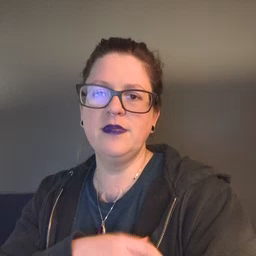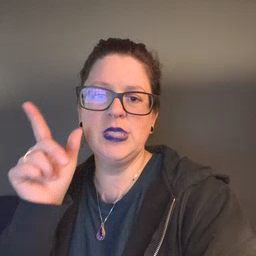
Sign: wake